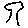
Label: tree